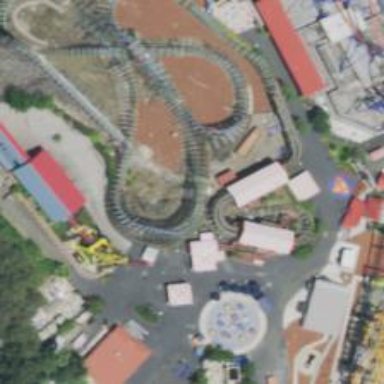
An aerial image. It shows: Thrilling roller coaster attraction.